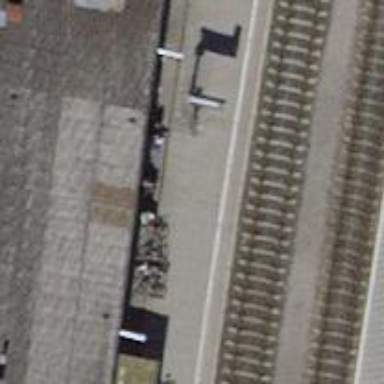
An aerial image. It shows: Bench for seating.